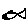
Label: fish